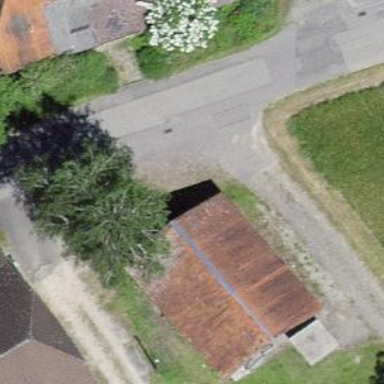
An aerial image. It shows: Garage.